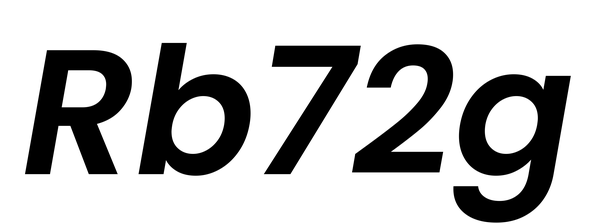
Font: Poppins-SemiBoldItalic